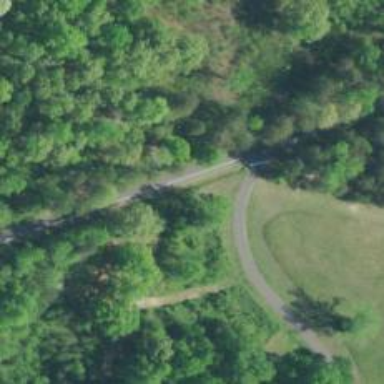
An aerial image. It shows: Track road with grade2 quality. The trail has excellent visibility.